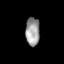
Tissue: lung
Cell type: Epithelial cells
Senescence score: 0.1837
Nuclear area (px): 392
Mean DAPI intensity: 154.505